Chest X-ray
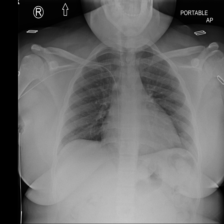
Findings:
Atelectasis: negative
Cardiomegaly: negative
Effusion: negative
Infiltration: negative
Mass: negative
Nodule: negative
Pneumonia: negative
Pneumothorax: negative
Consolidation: negative
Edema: negative
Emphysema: negative
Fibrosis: negative
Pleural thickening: negative
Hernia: negative